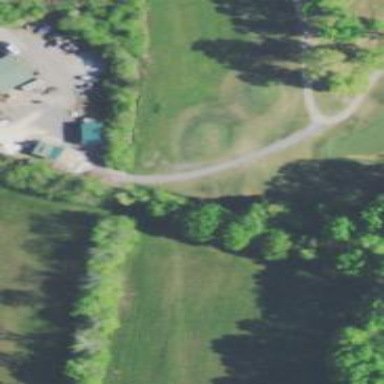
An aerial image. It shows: Golf tee on grassy land.